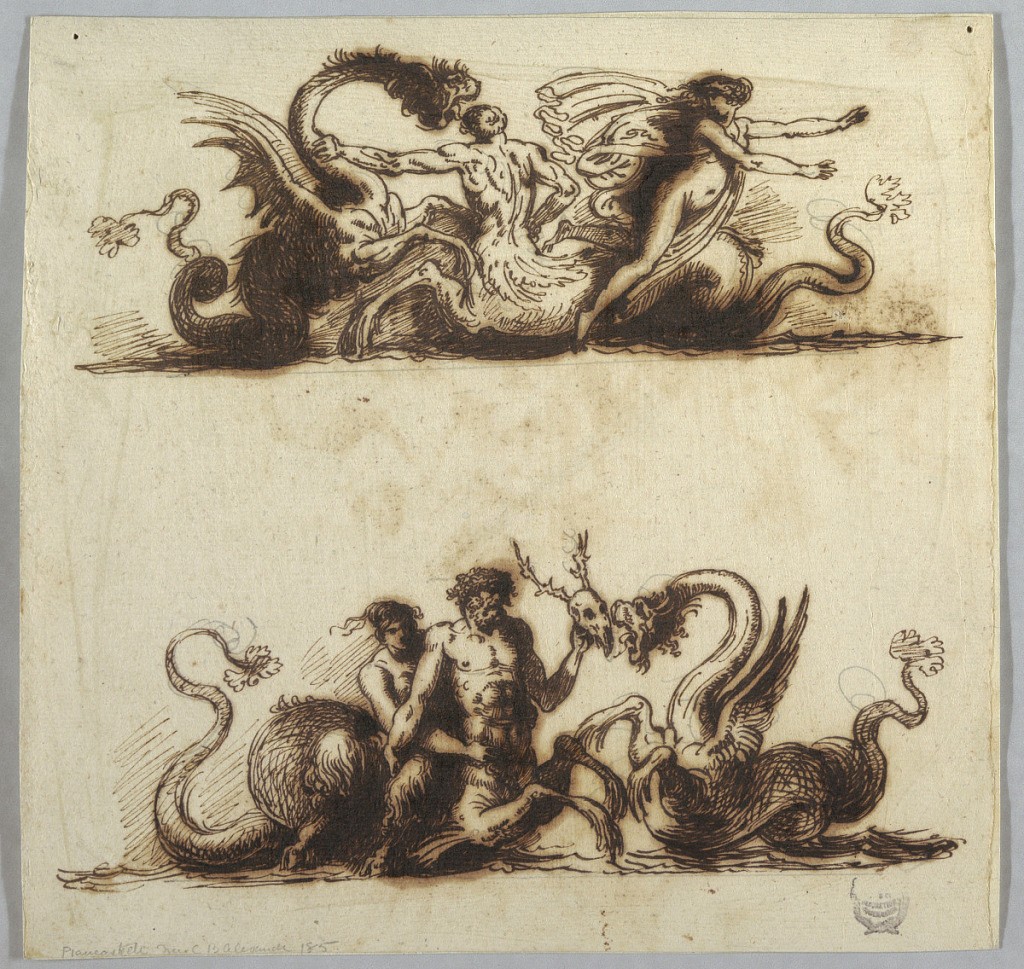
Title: Bythos and Aphros
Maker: Felice Giani, Italian, 1758–1823
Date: ca. 1800
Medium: Pen and brown ink, brush and sepia wash on cream laid paper, on a secondary support
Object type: Drawing
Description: The twin ichthyocentaurs Bythos and Aphros, from from Greek mythology.